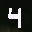
Label: 4